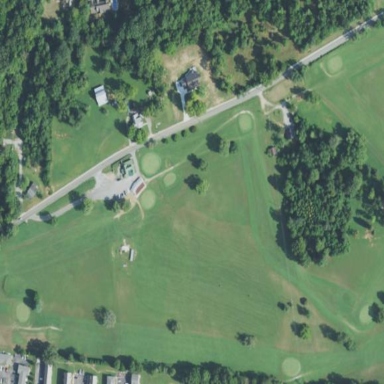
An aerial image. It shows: Golf course.